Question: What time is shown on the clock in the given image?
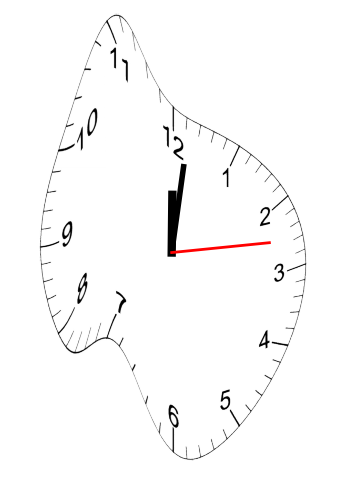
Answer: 12:01:13